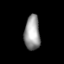
Tissue: lung
Cell type: Epithelial cells
Senescence score: 0.5712
Nuclear area (px): 526
Mean DAPI intensity: 154.808